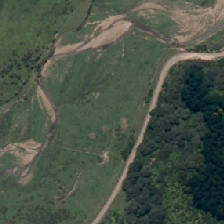
Land cover: manuka_kanuka